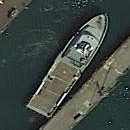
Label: civil